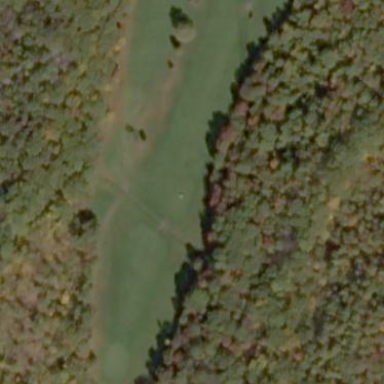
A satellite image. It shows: Grassy area designated as golf fairway.